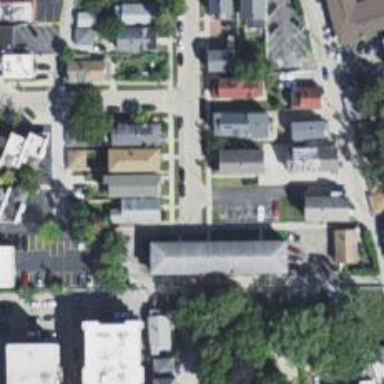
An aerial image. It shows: Alley classified as service road.